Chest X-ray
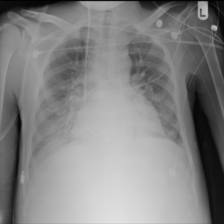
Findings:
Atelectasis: negative
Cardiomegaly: negative
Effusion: negative
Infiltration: positive
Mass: negative
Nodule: negative
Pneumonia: negative
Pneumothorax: negative
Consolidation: negative
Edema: negative
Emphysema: negative
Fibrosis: negative
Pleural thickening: negative
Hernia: negative